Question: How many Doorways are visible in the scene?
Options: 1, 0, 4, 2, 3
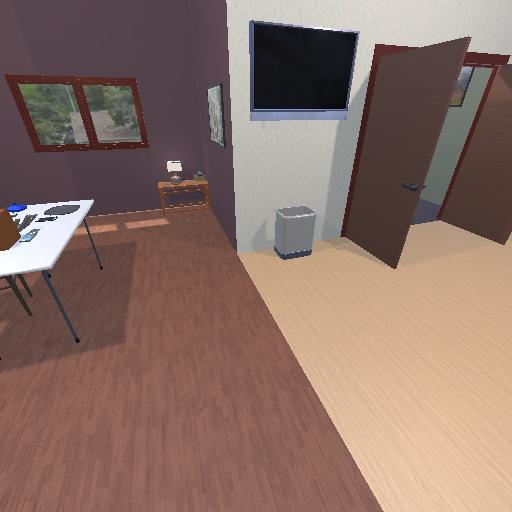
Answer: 1